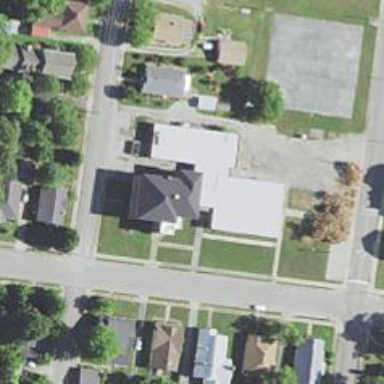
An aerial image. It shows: School.